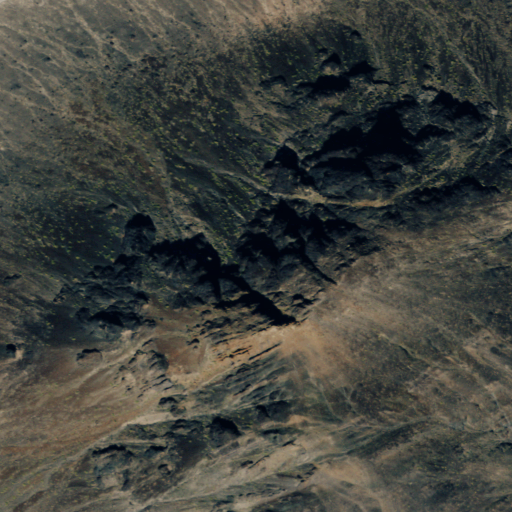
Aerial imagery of cliff(s) in Nevada named Black Rock Point containing shrub and grassland